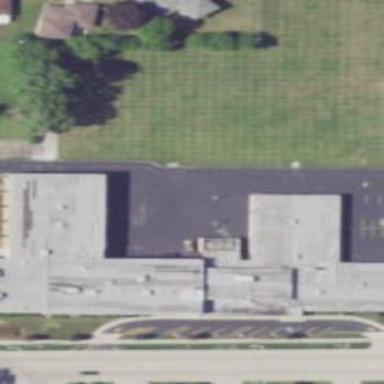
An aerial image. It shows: School building.